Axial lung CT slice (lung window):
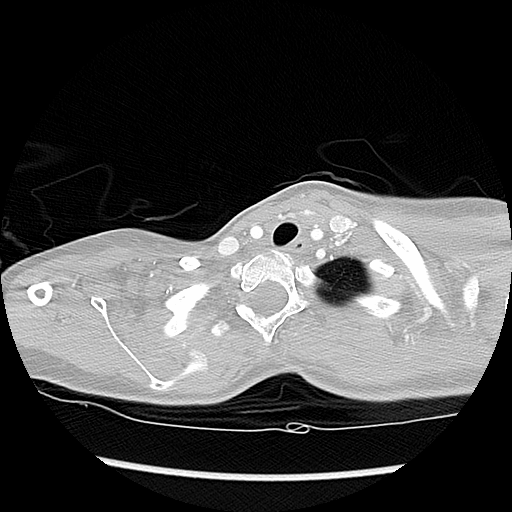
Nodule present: no